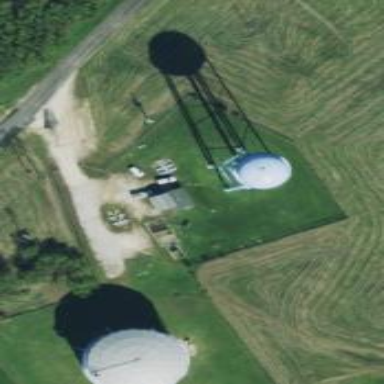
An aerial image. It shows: Water tower that is man-made.